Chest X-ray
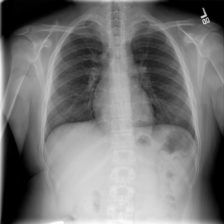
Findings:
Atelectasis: negative
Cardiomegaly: negative
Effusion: negative
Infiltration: negative
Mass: negative
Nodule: negative
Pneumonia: negative
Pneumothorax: negative
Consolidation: negative
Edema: negative
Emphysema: negative
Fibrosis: negative
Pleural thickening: negative
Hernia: negative